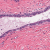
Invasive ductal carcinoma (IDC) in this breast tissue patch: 0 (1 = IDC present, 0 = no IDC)